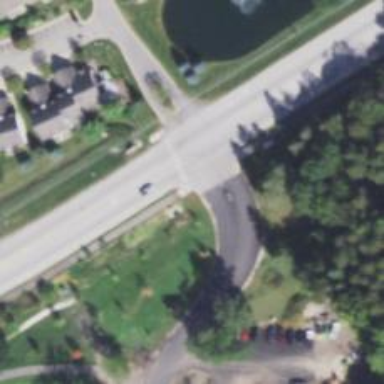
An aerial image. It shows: Marked crossing with zebra road marking.